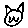
Label: cat